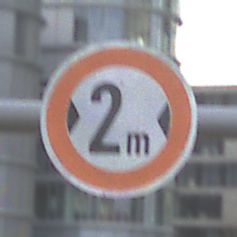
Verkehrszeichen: TatsaechlicheBreite2
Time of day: SunriseSunset
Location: Outdoor (Urban)
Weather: PartlyCloudy
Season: NotSpecified
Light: Natural